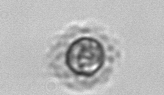
Label: Emiliania_huxleyi